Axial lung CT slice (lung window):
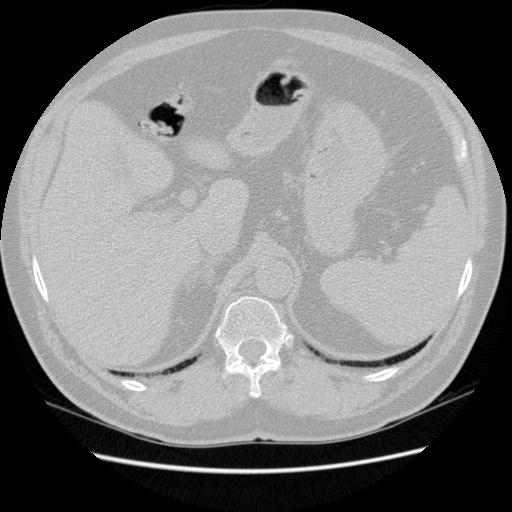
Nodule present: no